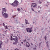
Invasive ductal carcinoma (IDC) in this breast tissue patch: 1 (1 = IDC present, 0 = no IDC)